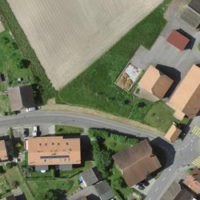
EUNIS habitat code: 55
Species observed at this site:
Neottia ovata
Lamium maculatum
Prunus padus
Acer campestre